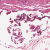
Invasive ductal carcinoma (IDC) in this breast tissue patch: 0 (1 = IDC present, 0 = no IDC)